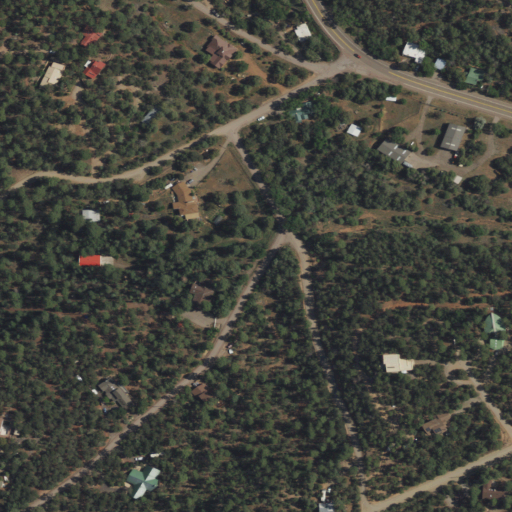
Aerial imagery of valley in New Mexico named Cienega Canyon containing evergreen forest, open development, and low intensity development